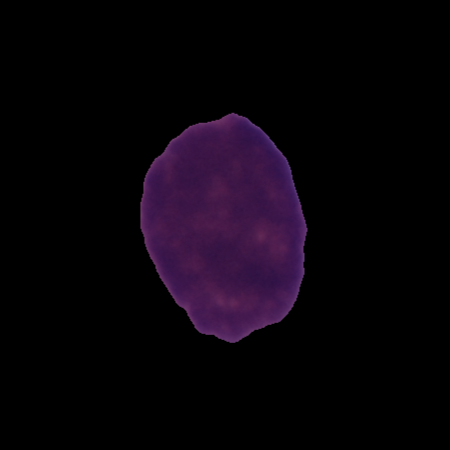
Label: cancer